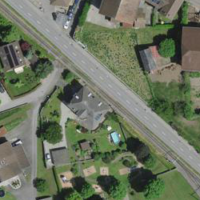
EUNIS habitat code: 54
Species observed at this site:
Primula vulgaris